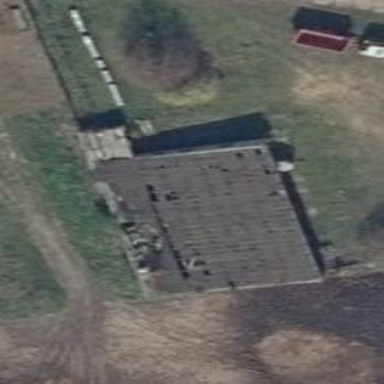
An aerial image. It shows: Ruins of building.